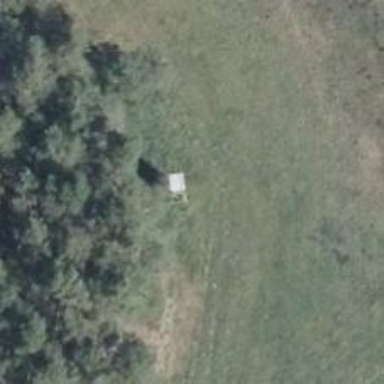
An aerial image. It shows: Hunting stand.